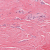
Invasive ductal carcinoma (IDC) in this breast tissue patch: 0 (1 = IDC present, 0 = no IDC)